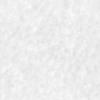
Label: no_change